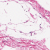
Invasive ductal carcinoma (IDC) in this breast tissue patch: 0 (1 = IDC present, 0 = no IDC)